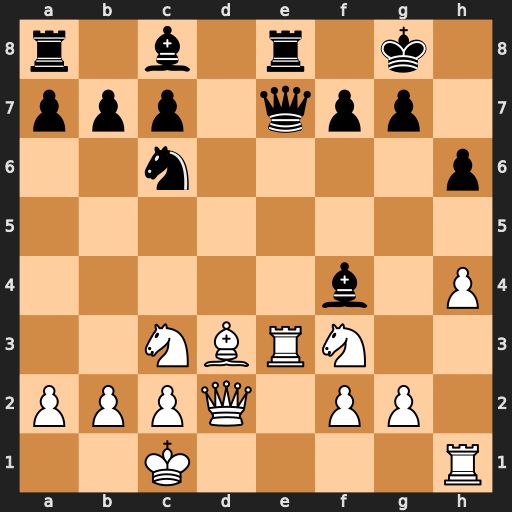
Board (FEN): r1b1r1k1/ppp1qpp1/2n4p/8/5b1P/2NBRN2/PPPQ1PP1/2K4R
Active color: w
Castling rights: -
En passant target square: -
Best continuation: Nd5 Qf8 Nxf4